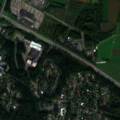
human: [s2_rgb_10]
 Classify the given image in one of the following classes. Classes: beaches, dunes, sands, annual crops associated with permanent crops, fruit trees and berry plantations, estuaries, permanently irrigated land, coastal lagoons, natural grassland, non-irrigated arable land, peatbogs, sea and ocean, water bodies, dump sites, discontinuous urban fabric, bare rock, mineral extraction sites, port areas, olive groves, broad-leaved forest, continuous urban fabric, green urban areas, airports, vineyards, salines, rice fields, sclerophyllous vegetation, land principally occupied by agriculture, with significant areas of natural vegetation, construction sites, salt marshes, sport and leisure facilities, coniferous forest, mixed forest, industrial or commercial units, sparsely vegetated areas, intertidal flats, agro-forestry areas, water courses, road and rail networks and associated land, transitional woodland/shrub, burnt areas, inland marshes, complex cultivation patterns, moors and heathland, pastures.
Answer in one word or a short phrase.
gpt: discontinuous urban fabric, industrial or commercial units, land principally occupied by agriculture, with significant areas of natural vegetation, coniferous forest, mixed forest